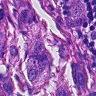
Metastatic tissue present: yes